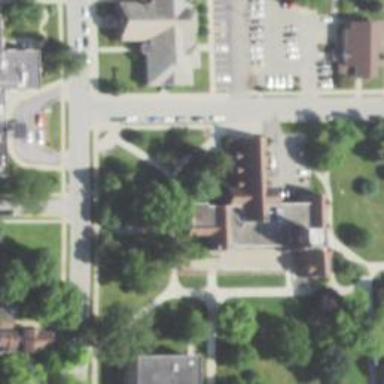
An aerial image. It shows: College building.